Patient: sex M, age 64
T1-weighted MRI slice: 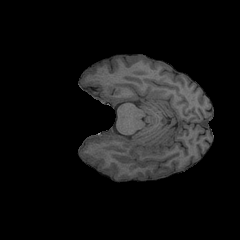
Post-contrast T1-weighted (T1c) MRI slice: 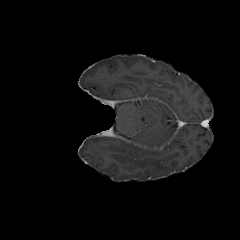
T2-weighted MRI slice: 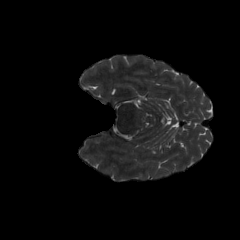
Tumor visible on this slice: yes
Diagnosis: Glioblastoma, IDH-wildtype
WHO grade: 4